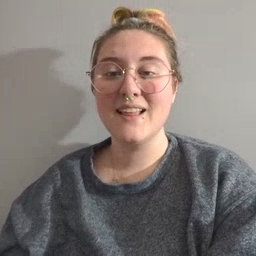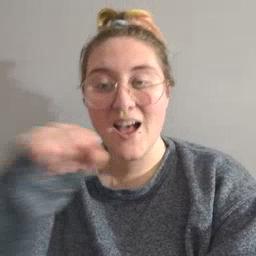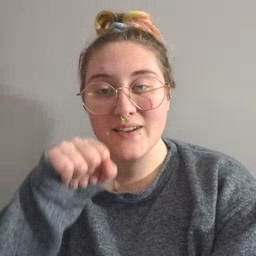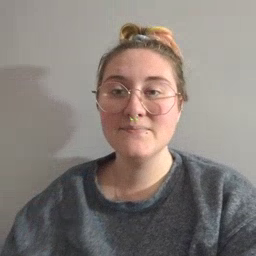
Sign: carrot